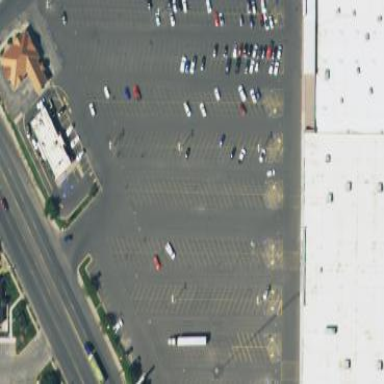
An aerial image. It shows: Retail area.